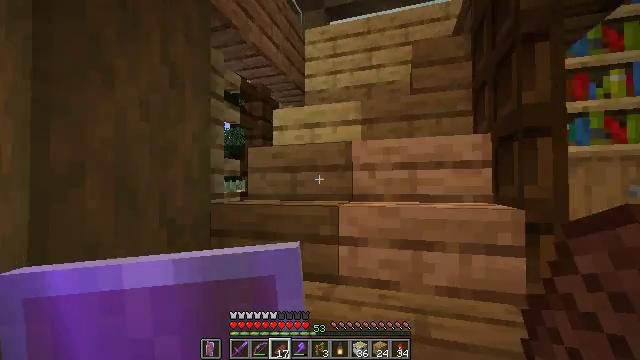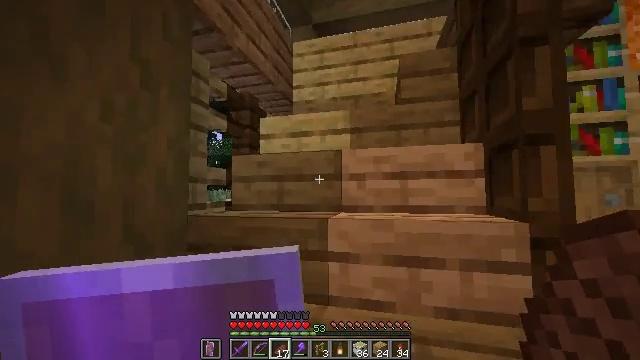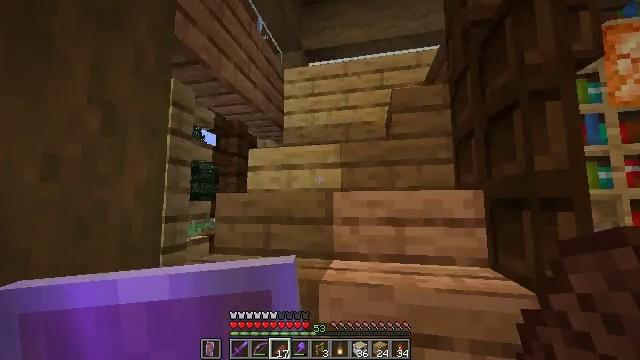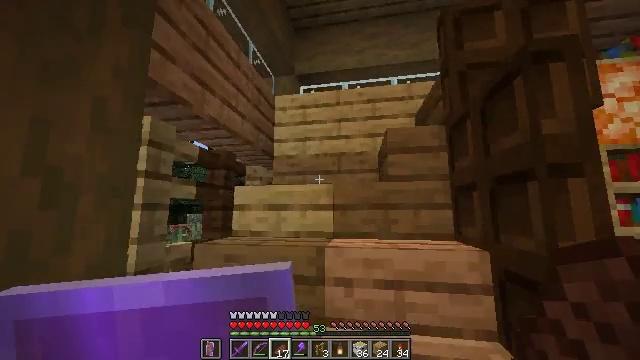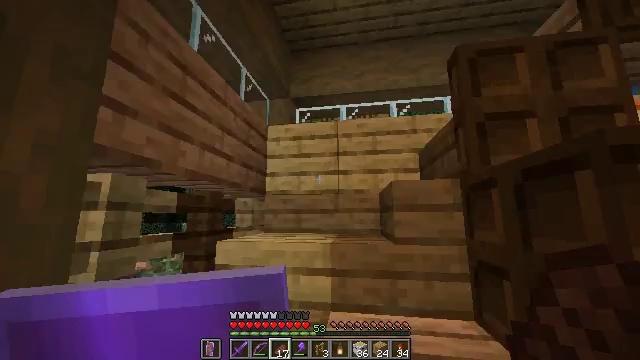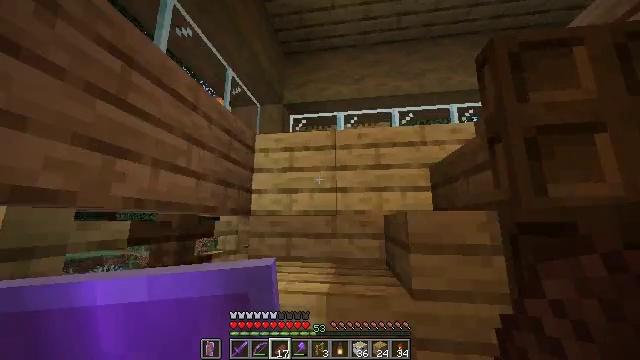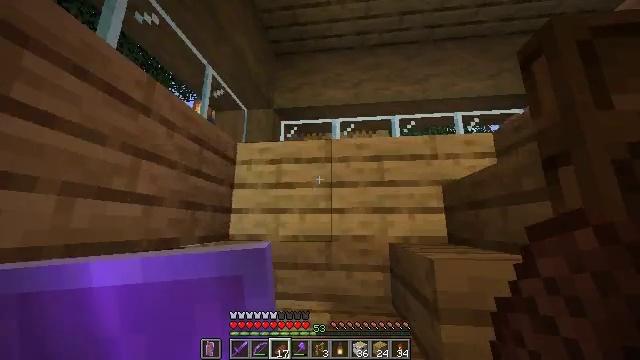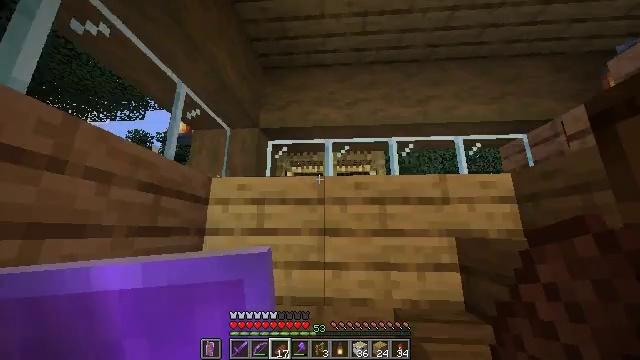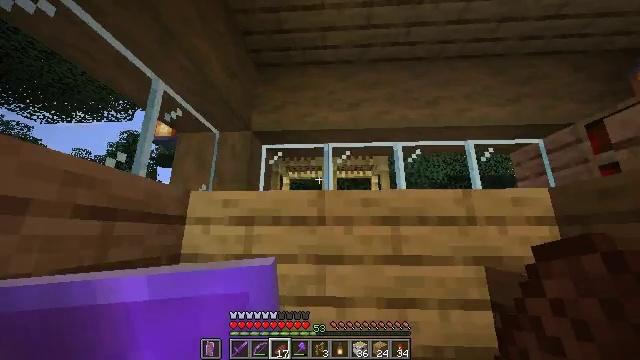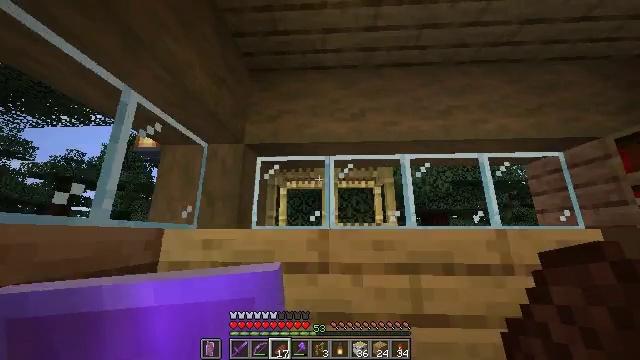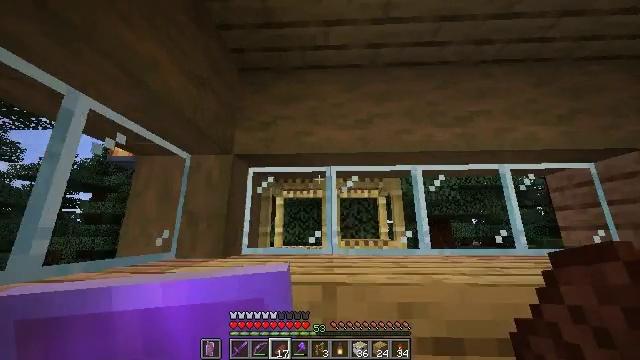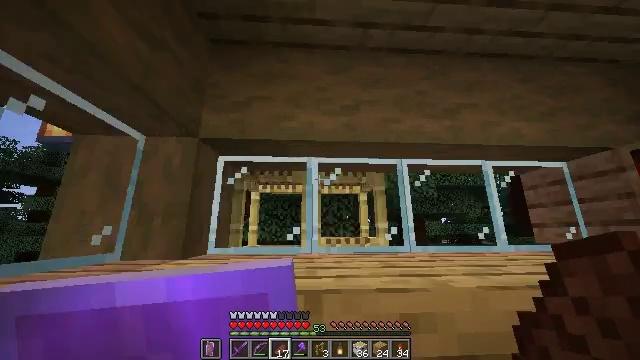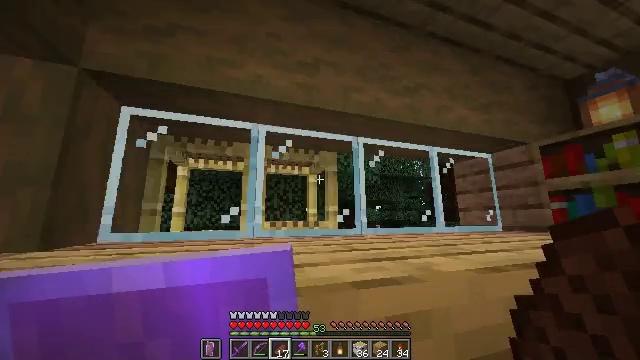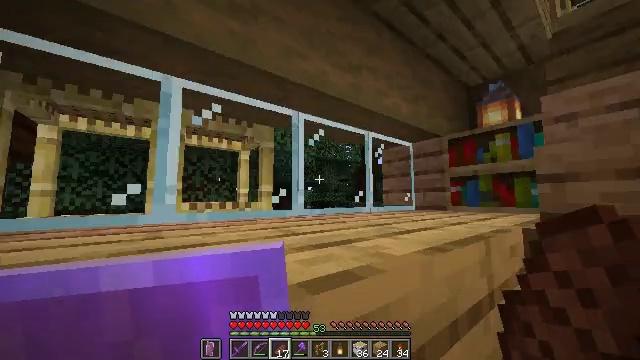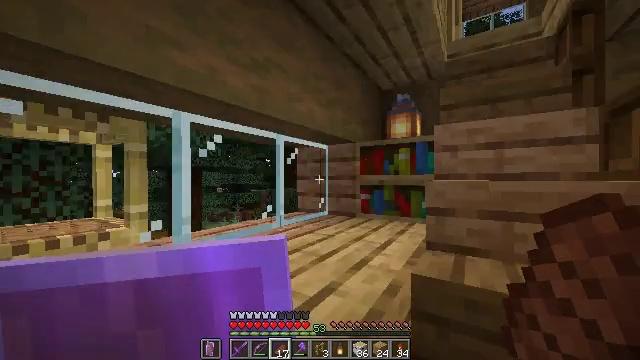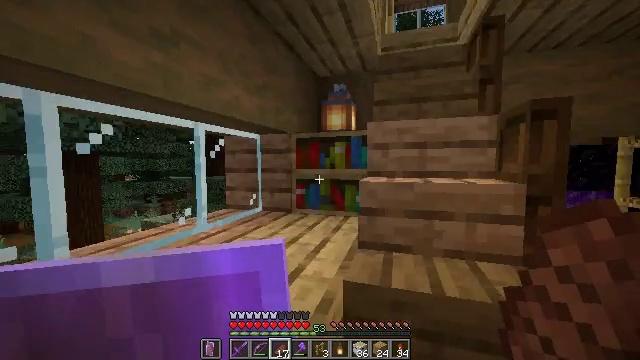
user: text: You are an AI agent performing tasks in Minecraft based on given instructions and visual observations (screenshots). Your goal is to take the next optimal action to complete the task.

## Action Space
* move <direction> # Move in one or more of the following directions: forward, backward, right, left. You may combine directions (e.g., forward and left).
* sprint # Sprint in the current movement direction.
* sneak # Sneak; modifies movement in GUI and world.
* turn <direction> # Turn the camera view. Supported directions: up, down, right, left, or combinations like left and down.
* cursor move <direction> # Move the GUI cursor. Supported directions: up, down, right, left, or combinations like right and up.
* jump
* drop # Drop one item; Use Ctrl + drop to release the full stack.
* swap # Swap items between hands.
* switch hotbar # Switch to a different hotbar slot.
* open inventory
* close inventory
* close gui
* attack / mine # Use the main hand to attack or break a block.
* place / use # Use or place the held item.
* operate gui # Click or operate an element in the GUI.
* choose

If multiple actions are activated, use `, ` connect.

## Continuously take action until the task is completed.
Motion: motion action
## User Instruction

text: Mine the stripped birch log.
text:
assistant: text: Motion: move forward, sprint, turn right and up
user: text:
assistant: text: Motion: move forward, sprint, turn right and up
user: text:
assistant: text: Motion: move forward, sprint, turn right and up
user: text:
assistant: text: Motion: move forward, sprint, turn up
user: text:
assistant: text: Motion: move forward, sprint, turn up
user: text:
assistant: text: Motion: move forward, sprint, turn right and up
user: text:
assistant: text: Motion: move forward, sprint, turn right and up
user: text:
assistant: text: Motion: move forward, sprint
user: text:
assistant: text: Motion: move forward, sprint
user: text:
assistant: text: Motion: move forward, sprint
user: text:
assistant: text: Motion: move forward, sprint, turn right
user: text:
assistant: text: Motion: move forward, sprint, turn right and down
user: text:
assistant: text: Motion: move forward, sprint, turn right and down
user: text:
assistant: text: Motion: move forward, sprint, turn right and down
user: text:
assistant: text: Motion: move forward, sprint, turn right and down
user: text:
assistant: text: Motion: move forward, sprint, turn right and down
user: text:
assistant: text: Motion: move forward, sprint, turn right
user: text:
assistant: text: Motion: move forward, sprint, turn right
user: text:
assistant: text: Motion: move forward, sprint, turn right
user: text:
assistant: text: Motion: move forward, sprint, turn right
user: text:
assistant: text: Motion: move forward, sprint, turn right
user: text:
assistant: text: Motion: move forward, sprint, turn right
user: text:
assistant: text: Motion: move forward, sprint, turn right
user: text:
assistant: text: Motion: move forward, sprint
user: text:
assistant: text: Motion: move forward, sprint
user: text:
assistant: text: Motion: move forward, sprint
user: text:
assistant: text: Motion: move forward, sprint
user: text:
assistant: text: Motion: move forward, sprint
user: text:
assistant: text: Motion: move forward and move right, sprint
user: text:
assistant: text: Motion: move forward and move right, sprint